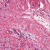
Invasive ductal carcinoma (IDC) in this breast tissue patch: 1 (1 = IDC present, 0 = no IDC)